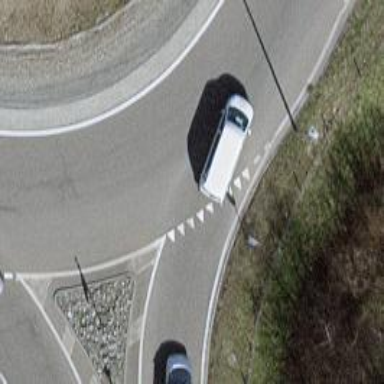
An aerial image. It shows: Road with "give way" sign.